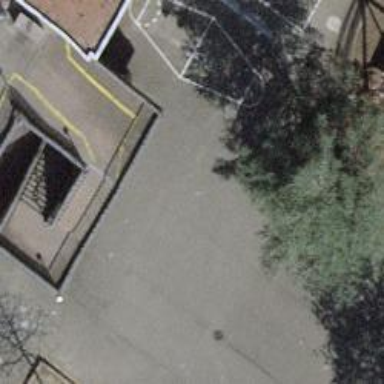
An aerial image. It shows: View of roof of building.